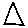
Label: triangle